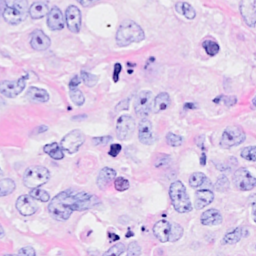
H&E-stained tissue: Breast